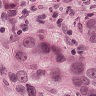
Metastatic tissue present: yes